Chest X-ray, AP view. Patient: 16 years old, sex M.
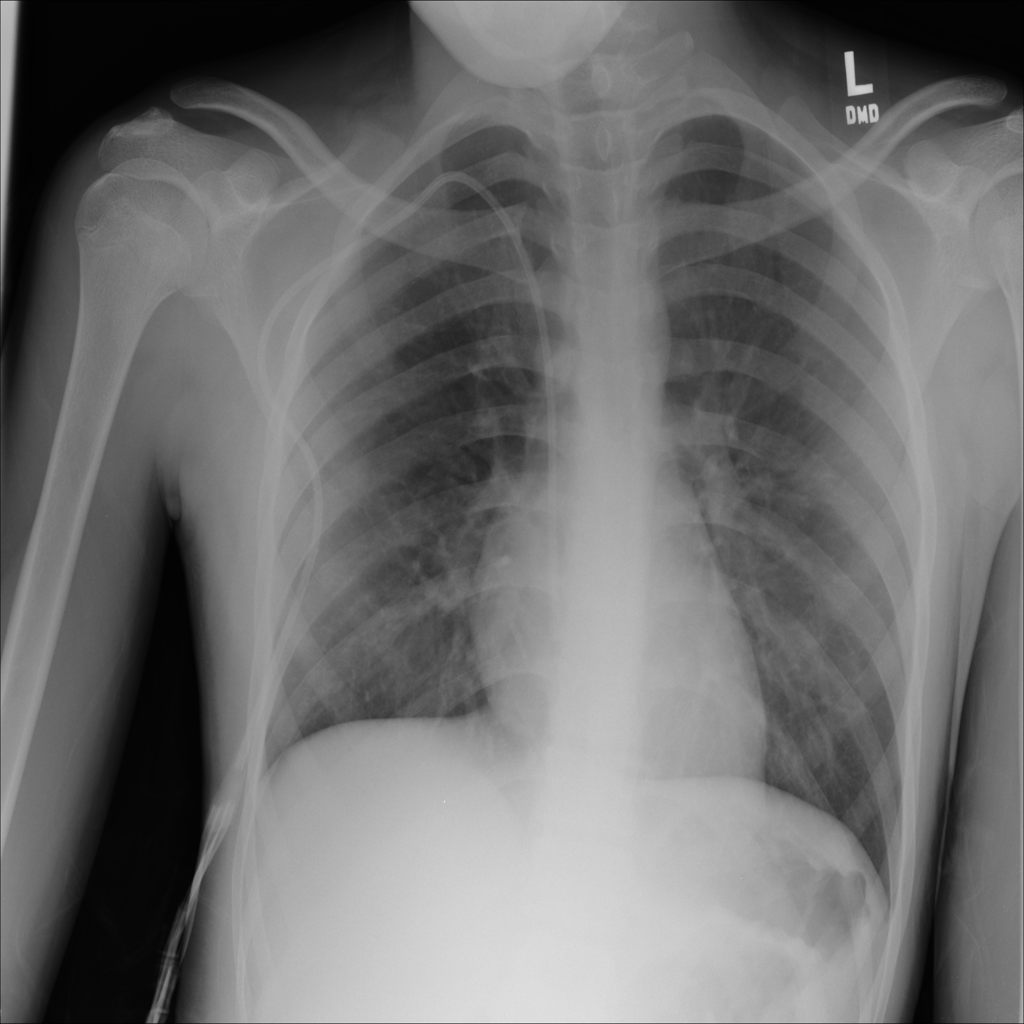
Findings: No Finding